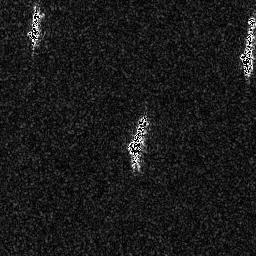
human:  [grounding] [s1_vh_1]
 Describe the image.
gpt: In the satellite image, there is  <ref>1 medium ship </ref> <box>[[10, 2, 16, 18, 0]]</box> located at top left,  <ref>1 medium ship </ref> <box>[[49, 44, 59, 66, 0]]</box> located at center,  <ref>1 medium ship </ref> <box>[[93, 5, 99, 31, 0]]</box> located at top right.